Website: macys
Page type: added-to-cart
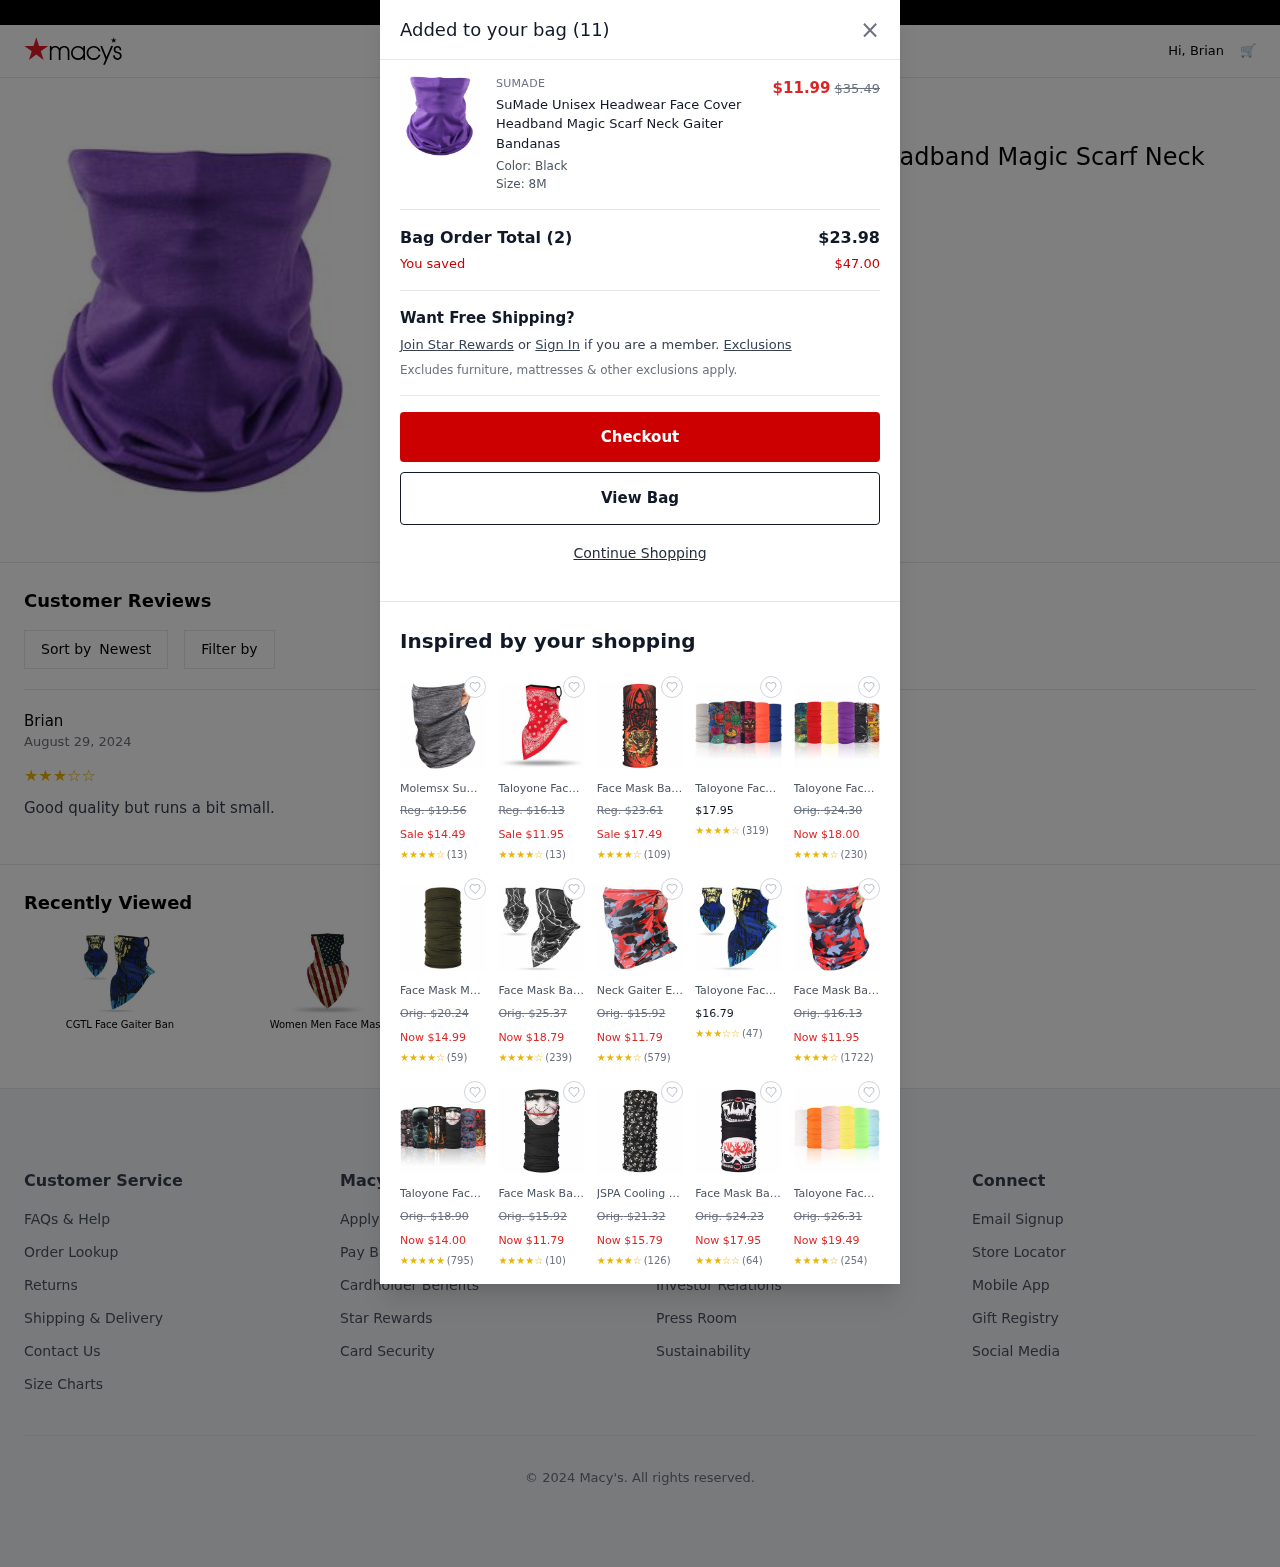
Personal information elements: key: PII_FIRSTNAME
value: Brian
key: PII_REVIEW
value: Good quality but runs a bit small.
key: PII_USER_RATING
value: ★
★
★
★
☆
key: PII_USER_RATING
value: ★
★
★
☆
☆
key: PII_USER_RATING
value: ★
★
★
★
★
Product elements: key: PRODUCT1_BRAND
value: SuMade
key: PRODUCT1_NAME
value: SuMade Unisex Headwear Face Cover Headband Magic Scarf Neck Gaiter Bandanas
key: PRODUCT1_PRICE
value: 11.99
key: PRODUCT18_NAME
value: CGTL Face Gaiter Ban
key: PRODUCT19_NAME
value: Women Men Face Mask
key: PRODUCT1_ORIGINAL_PRICE
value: $35.49
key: PRODUCT2_NAME
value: Molemsx Summer Neck Gaiter for Men Face Bandana Ear Loops Reusable For Headwear Cap Silk Cooling Bal
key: PRODUCT2_ORIGINAL_PRICE
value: Reg. $19.56
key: PRODUCT2_PRICE
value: Sale $14.49
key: PRODUCT2_RATING
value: ★
★
★
★
☆
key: PRODUCT2_NUM_RATINGS
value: (13)
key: PRODUCT3_NAME
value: Taloyone Face Mask Bandanas Neck Gaiter Ear Loops Face Balaclava Non Slip Light Cool Breathable for
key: PRODUCT3_ORIGINAL_PRICE
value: Reg. $16.13
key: PRODUCT3_PRICE
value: Sale $11.95
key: PRODUCT3_RATING
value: ★
★
★
★
☆
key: PRODUCT3_NUM_RATINGS
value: (13)
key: PRODUCT4_NAME
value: Face Mask Bandanas Neck Gaiter?Taloyone Face Balaclava Non Slip Light Cool Breathable for Sun Wind D
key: PRODUCT4_ORIGINAL_PRICE
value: Reg. $23.61
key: PRODUCT4_PRICE
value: Sale $17.49
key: PRODUCT4_RATING
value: ★
★
★
★
☆
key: PRODUCT4_NUM_RATINGS
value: (109)
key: PRODUCT5_NAME
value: Taloyone Face Mask Bandanas Neck Gaiter Face Balaclava Non Slip Light Cool Breathable for Sun Wind D
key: PRODUCT5_PRICE
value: $17.95
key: PRODUCT5_RATING
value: ★
★
★
★
☆
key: PRODUCT5_NUM_RATINGS
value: (319)
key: PRODUCT6_NAME
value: Taloyone Face Mask Bandanas Neck Gaiter Face Balaclava Non Slip Light Cool Breathable for Sun Wind D
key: PRODUCT6_ORIGINAL_PRICE
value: Orig. $24.30
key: PRODUCT6_PRICE
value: Now $18.00
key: PRODUCT6_RATING
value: ★
★
★
★
☆
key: PRODUCT6_NUM_RATINGS
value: (230)
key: PRODUCT7_NAME
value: Face Mask Motorcycle,JSPA Cooling Seamless Lightweight Thin Moisture Wicking Neck Gaiter Summer Prot
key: PRODUCT7_ORIGINAL_PRICE
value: Orig. $20.24
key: PRODUCT7_PRICE
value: Now $14.99
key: PRODUCT7_RATING
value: ★
★
★
★
☆
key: PRODUCT7_NUM_RATINGS
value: (59)
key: PRODUCT8_NAME
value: Face Mask Bandanas Neck Gaiter?Taloyone Ear Loops Face Balaclava Non Slip Light Cool Breathable for
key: PRODUCT8_ORIGINAL_PRICE
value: Orig. $25.37
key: PRODUCT8_PRICE
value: Now $18.79
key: PRODUCT8_RATING
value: ★
★
★
★
☆
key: PRODUCT8_NUM_RATINGS
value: (239)
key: PRODUCT9_NAME
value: Neck Gaiter Ear Loops, Hissox Summer Cool Breathable Lightweight Balaclava Bandana Headwear Face Cov
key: PRODUCT9_ORIGINAL_PRICE
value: Orig. $15.92
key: PRODUCT9_PRICE
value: Now $11.79
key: PRODUCT9_RATING
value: ★
★
★
★
☆
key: PRODUCT9_NUM_RATINGS
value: (579)
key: PRODUCT10_NAME
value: Taloyone Face Mask Bandanas Neck Gaiter Ear Loops Face Balaclava Non Slip Light Cool Breathable Band
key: PRODUCT10_PRICE
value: $16.79
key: PRODUCT10_RATING
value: ★
★
★
☆
☆
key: PRODUCT10_NUM_RATINGS
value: (47)
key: PRODUCT11_NAME
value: Face Mask Bandanas Neck Gaiter?Taloyone Ear Loops Face Balaclava Non Slip Light Cool Breathable Band
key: PRODUCT11_ORIGINAL_PRICE
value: Orig. $16.13
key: PRODUCT11_PRICE
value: Now $11.95
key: PRODUCT11_RATING
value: ★
★
★
★
☆
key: PRODUCT11_NUM_RATINGS
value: (1722)
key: PRODUCT12_NAME
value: Taloyone Face Mask Bandanas Neck Gaiter Face Balaclava Non Slip Light Cool Breathable for Sun Wind D
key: PRODUCT12_ORIGINAL_PRICE
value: Orig. $18.90
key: PRODUCT12_PRICE
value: Now $14.00
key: PRODUCT12_RATING
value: ★
★
★
★
★
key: PRODUCT12_NUM_RATINGS
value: (795)
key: PRODUCT13_NAME
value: Face Mask Bandanas Neck Gaiter?Taloyone Face Balaclava Non Slip Light Cool Breathable for Sun Wind D
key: PRODUCT13_ORIGINAL_PRICE
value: Orig. $15.92
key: PRODUCT13_PRICE
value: Now $11.79
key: PRODUCT13_RATING
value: ★
★
★
★
☆
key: PRODUCT13_NUM_RATINGS
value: (10)
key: PRODUCT14_NAME
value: JSPA Cooling Face Cover, Summer Cycling Face Sun Mask Scarf Bandanas Neck Gaiter Breathable Sun Prot
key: PRODUCT14_ORIGINAL_PRICE
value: Orig. $21.32
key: PRODUCT14_PRICE
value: Now $15.79
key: PRODUCT14_RATING
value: ★
★
★
★
☆
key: PRODUCT14_NUM_RATINGS
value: (126)
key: PRODUCT15_NAME
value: Face Mask Bandanas Neck Gaiter?Taloyone Face Balaclava Non Slip Light Cool Breathable for Sun Wind D
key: PRODUCT15_ORIGINAL_PRICE
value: Orig. $24.23
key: PRODUCT15_PRICE
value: Now $17.95
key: PRODUCT15_RATING
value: ★
★
★
☆
☆
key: PRODUCT15_NUM_RATINGS
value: (64)
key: PRODUCT16_NAME
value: Taloyone Face Mask Bandanas Neck Gaiter Face Balaclava Non Slip Light Cool Breathable for Sun Wind D
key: PRODUCT16_ORIGINAL_PRICE
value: Orig. $26.31
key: PRODUCT16_PRICE
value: Now $19.49
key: PRODUCT16_RATING
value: ★
★
★
★
☆
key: PRODUCT16_NUM_RATINGS
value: (254)
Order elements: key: ORDER_DATE
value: August 29, 2024
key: ORDER_NUM_ITEMS
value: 11
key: ORDER_NUM_ITEMS
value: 2
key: ORDER_SUBTOTAL
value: $23.98
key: ORDER_SAVINGS
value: $47.00